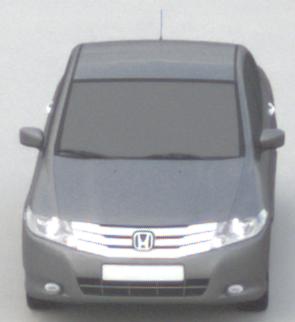
Make: Honda
Model: City
Detailed model: Gen. 6
Model produced from: 2008
Model produced until: 2013
Doors: 4
Color: gray
Road condition: dry road
Daytime: midday
Contrast: low contrast